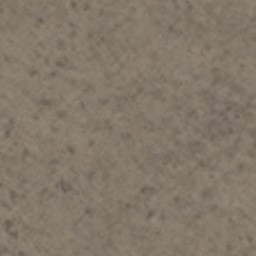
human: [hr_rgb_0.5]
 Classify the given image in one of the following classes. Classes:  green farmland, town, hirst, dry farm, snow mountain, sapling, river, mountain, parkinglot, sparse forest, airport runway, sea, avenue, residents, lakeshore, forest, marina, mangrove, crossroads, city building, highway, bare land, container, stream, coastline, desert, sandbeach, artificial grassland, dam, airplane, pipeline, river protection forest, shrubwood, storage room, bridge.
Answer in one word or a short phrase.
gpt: bare land